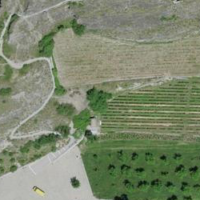
EUNIS habitat code: 50
Species observed at this site:
Helix pomatia
Buteo buteo
Sylvia atricapilla
Salvia pratensis
Berberis vulgaris
Chelidonium majus
Portulaca oleracea
Phoenicurus ochruros
Garrulus glandarius
Phoenicurus phoenicurus
Columba livia
Passer italiae
Corvus corax
Setina aurita
Podarcis muralis
Prunus mahaleb
Echium vulgare
Podalonia hirsuta
Colias croceus
Passer domesticus
Ptyonoprogne rupestris
Turdus merula
Columba palumbus
Tachymarptis melba
Centaurea scabiosa
Issoria lathonia
Psophus stridulus
Parus major
Opuntia humifusa
Hedera helix